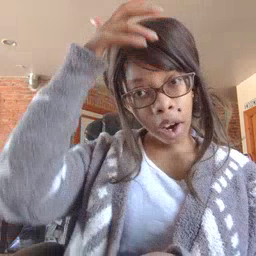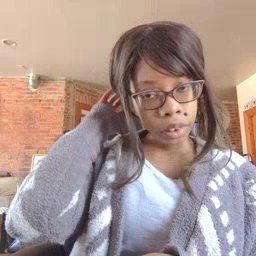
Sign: lion